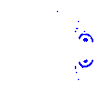
Particle: kaon